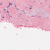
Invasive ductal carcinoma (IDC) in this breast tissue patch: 0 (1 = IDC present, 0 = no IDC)